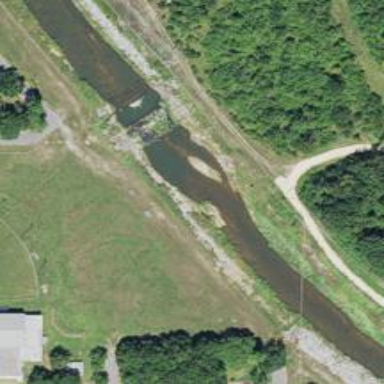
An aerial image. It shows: Weir in waterway.